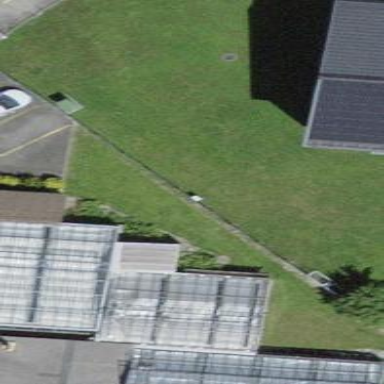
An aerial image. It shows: Greenhouse.